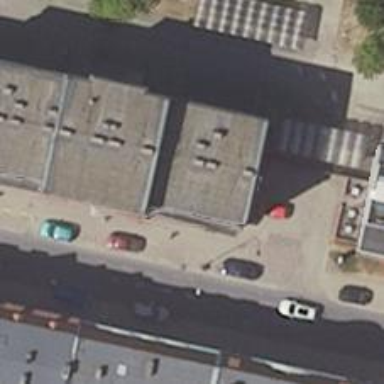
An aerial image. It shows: Post office.